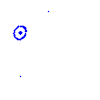
Particle: kaon